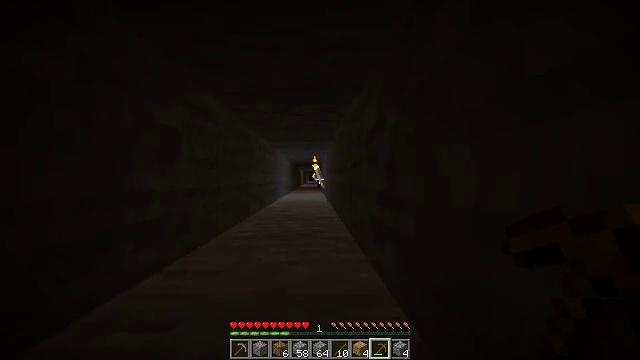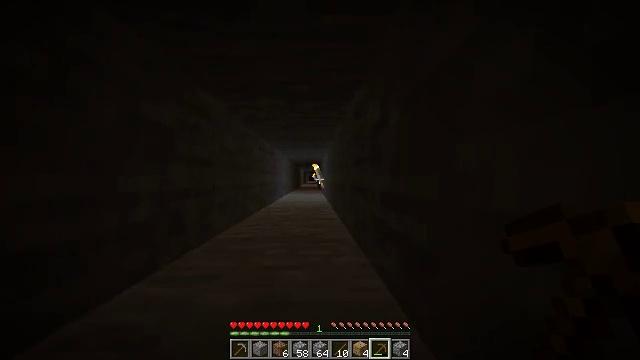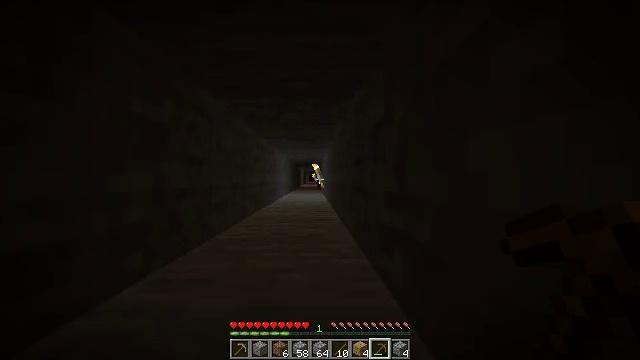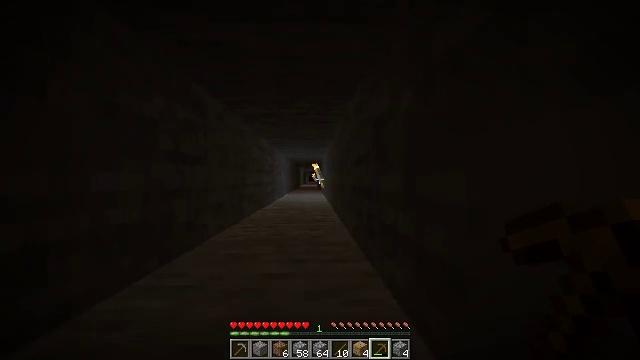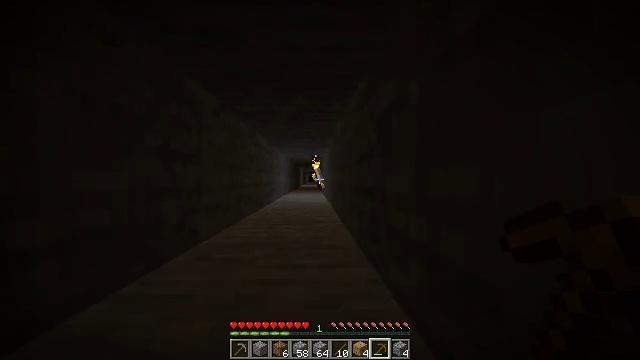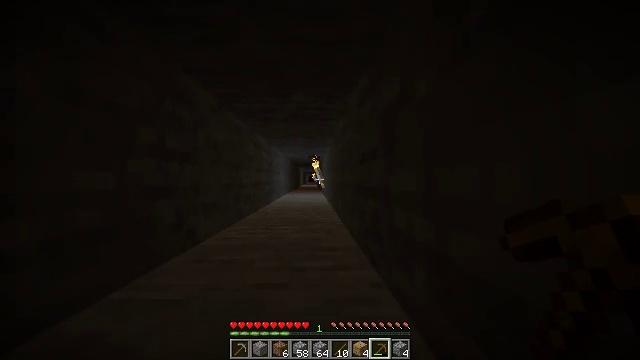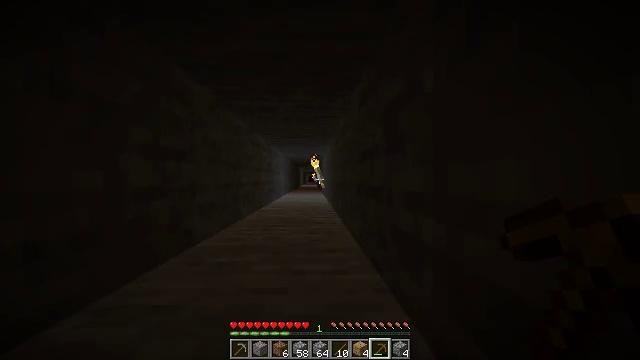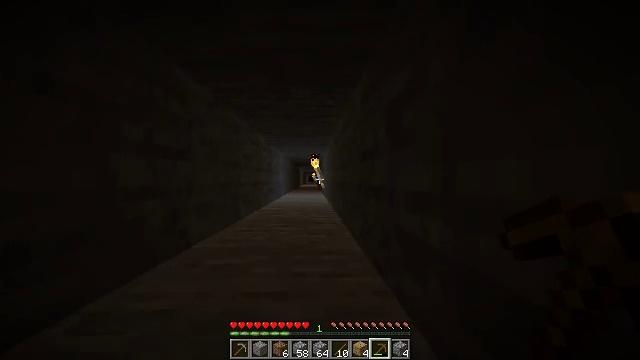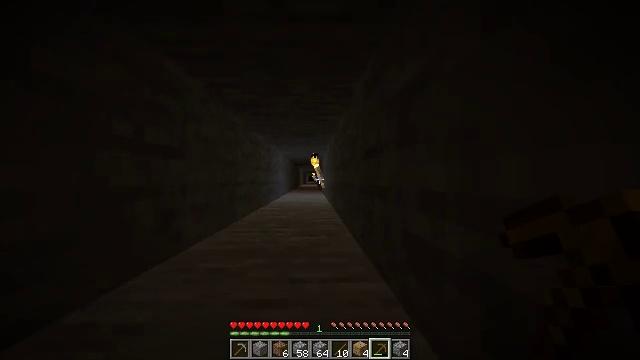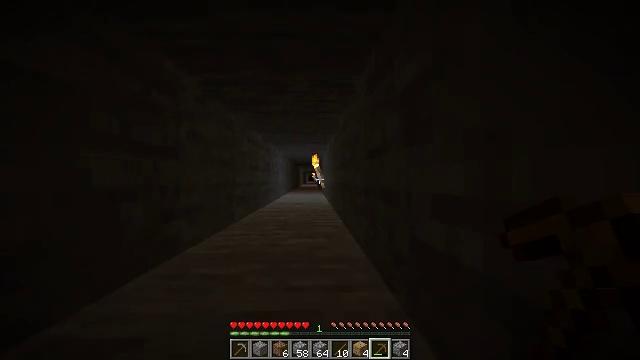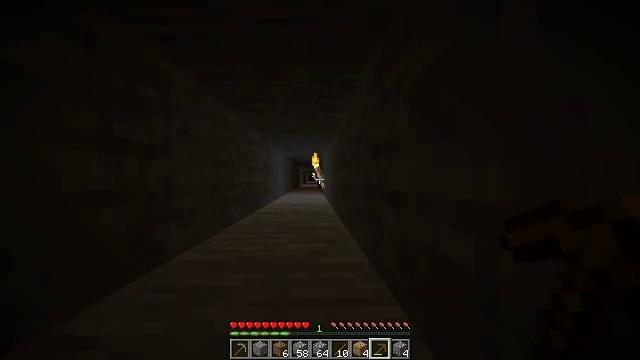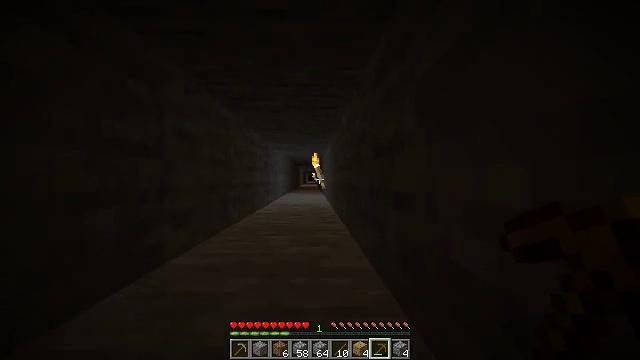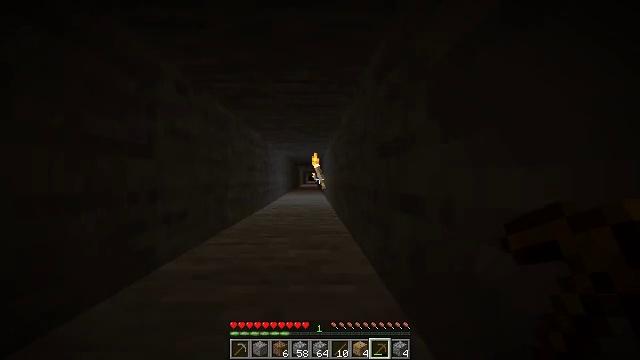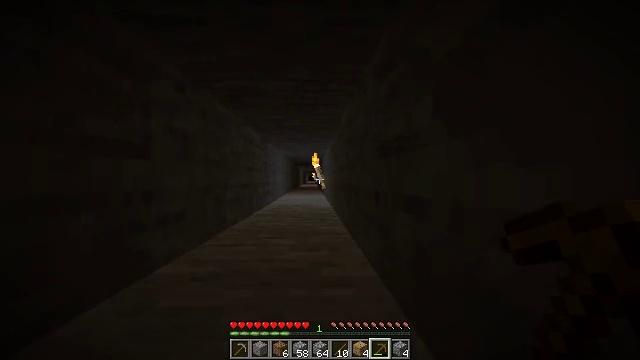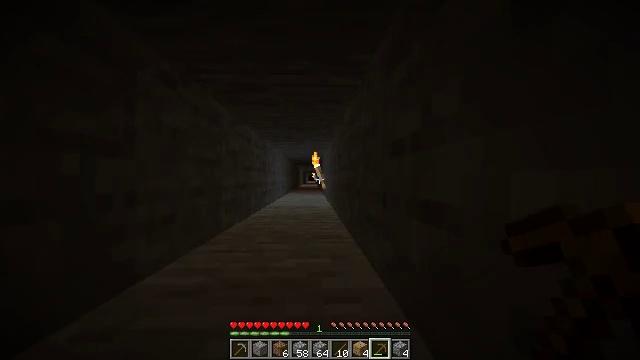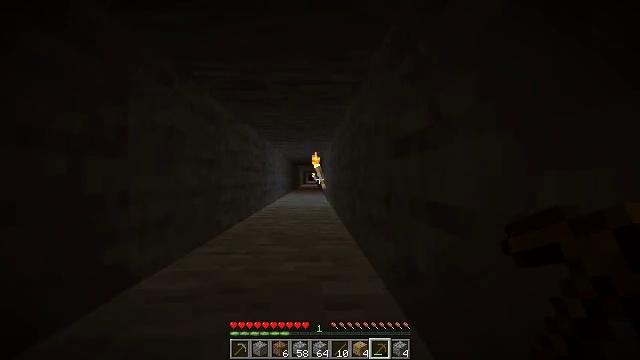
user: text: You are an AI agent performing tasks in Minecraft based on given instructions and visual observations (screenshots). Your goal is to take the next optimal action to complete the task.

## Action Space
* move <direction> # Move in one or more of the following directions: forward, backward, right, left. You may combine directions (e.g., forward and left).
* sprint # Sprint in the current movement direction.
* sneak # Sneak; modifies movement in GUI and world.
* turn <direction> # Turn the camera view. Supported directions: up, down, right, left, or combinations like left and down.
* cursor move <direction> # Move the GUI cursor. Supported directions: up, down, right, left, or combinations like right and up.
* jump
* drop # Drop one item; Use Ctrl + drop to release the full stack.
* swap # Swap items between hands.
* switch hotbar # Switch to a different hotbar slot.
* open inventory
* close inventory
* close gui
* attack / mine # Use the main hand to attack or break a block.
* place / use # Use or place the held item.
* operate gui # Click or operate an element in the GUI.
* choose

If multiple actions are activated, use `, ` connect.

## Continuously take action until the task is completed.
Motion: motion action
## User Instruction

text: Left click to collect the wall torch.
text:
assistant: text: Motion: move forward
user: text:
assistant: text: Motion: move forward
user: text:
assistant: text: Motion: move forward
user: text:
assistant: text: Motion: move forward
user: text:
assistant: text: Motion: move forward
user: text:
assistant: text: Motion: move forward
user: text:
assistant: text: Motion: move forward
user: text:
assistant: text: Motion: move forward
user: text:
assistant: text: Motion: move forward
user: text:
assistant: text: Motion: move forward
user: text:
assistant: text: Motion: move forward
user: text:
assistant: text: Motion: move forward
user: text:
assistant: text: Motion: move forward
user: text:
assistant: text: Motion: move forward
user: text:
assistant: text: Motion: move forward
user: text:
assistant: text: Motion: move forward
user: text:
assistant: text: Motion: move forward
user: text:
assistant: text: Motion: move forward
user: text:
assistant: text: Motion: move forward
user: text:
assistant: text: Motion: move forward
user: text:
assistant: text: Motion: move forward
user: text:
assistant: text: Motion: move forward
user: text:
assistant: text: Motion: move forward
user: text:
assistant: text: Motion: move forward
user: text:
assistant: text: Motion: move forward
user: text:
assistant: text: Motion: move forward
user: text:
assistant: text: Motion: move forward
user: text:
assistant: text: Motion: move forward
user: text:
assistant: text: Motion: move forward
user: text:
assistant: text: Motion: move forward